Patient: sex M, age 29
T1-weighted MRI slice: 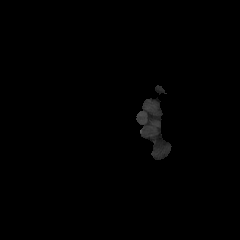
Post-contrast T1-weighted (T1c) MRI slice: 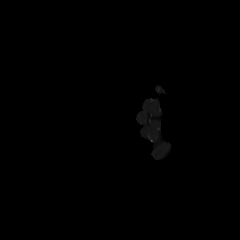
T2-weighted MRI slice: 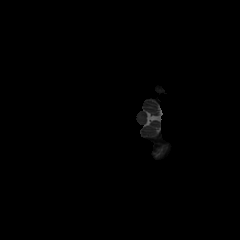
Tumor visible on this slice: no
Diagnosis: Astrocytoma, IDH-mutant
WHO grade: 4